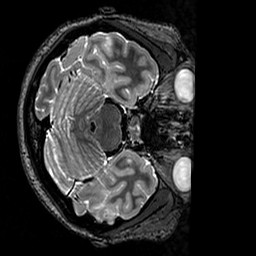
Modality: T2w
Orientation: axial
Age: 24
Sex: female
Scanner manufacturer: siemens
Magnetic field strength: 3 T
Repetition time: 3.2 s
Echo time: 0.728 s